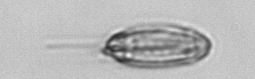
Label: Katodinium_or_Torodinium